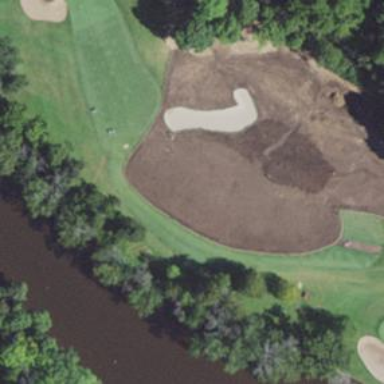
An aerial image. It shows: View of golf hole.